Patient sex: M
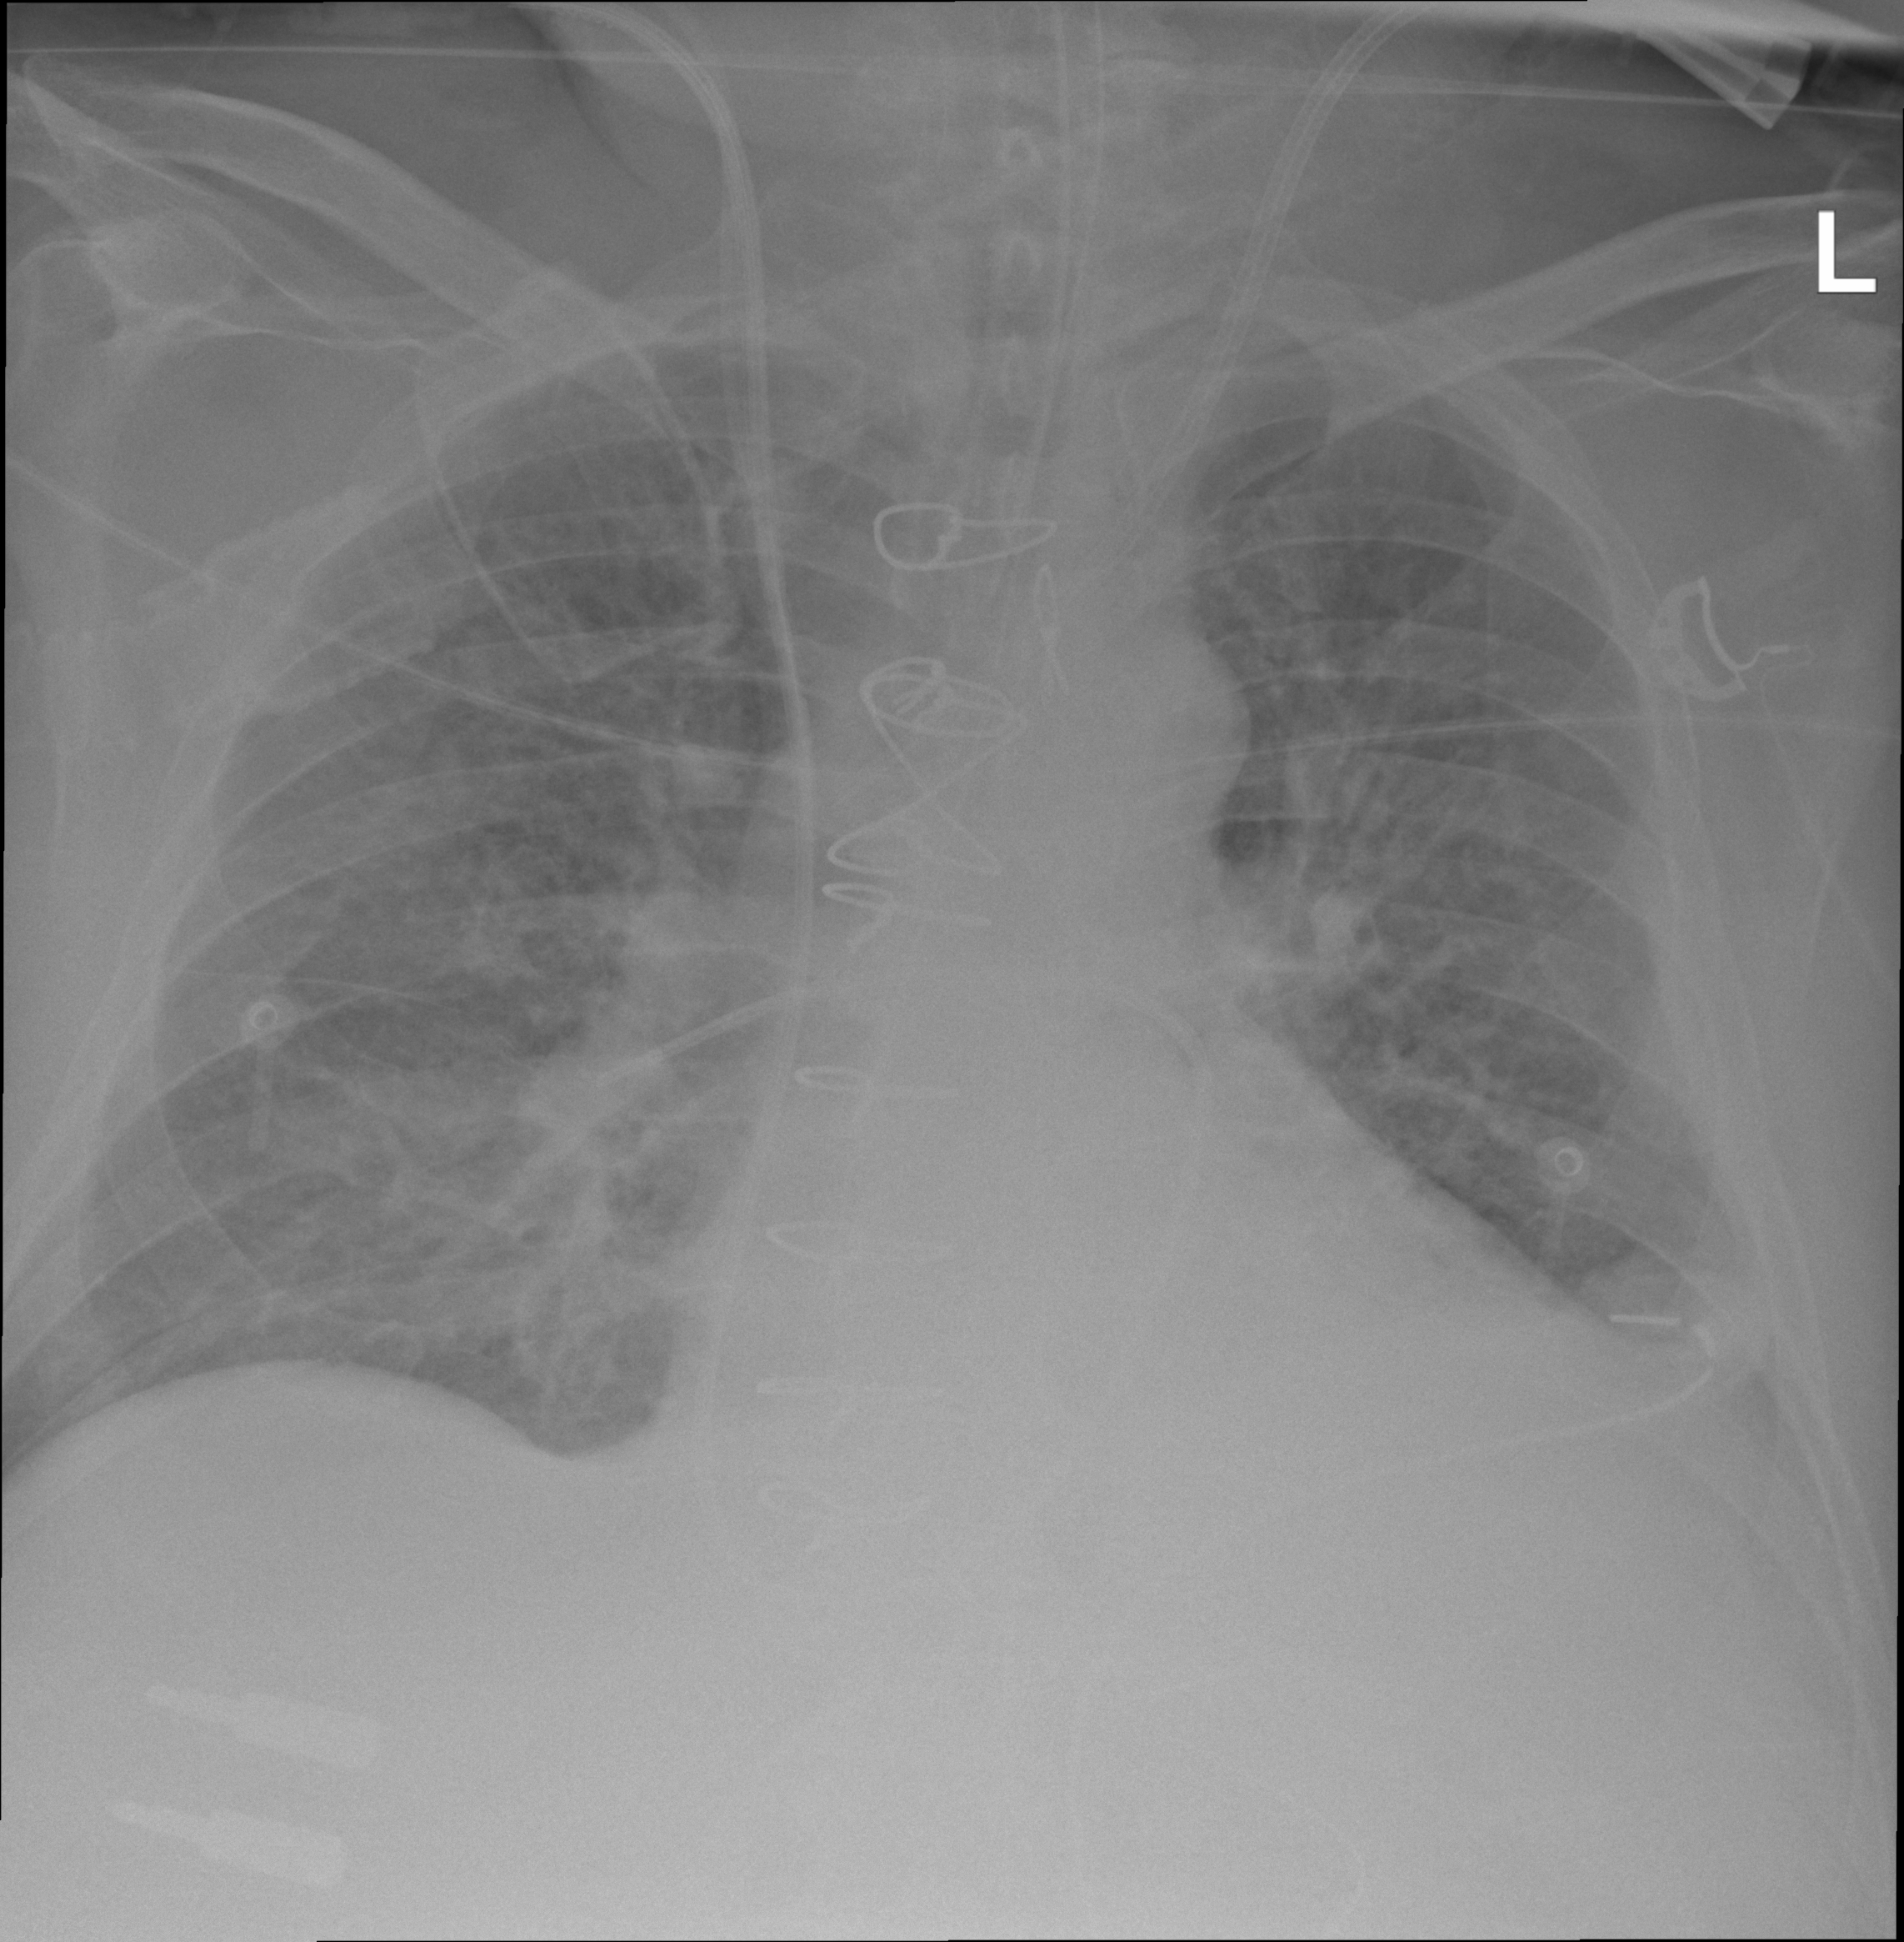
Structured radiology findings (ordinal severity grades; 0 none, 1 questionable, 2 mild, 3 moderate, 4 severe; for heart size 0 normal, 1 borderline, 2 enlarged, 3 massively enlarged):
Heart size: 1
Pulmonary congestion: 3
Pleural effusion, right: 0
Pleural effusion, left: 2
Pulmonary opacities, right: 1
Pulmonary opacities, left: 1
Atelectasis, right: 2
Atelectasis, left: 2